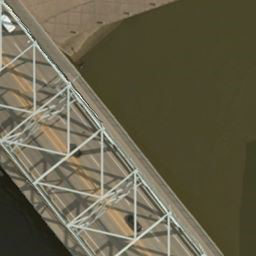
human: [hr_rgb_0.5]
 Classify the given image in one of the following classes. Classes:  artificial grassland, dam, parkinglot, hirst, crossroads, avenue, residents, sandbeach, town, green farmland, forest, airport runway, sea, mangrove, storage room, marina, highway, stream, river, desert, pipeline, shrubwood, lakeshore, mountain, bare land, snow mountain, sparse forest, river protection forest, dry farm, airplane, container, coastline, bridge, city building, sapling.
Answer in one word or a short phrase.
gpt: bridge